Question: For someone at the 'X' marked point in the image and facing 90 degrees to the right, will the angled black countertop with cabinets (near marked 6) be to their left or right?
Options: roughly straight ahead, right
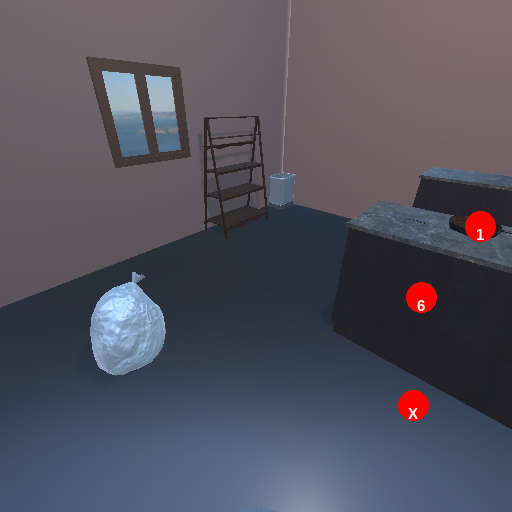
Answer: roughly straight ahead